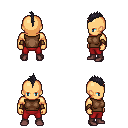
a pixel art fantasy rpg character, male body template, human, tanned skin, brown sleeveless shirt, red pants, raven mohawk hairstyle, cloth bracers, maroon shoes, four views (front, back, left, right), 2x2 character sprite sheet, small pixel art, hard edges, no anti-aliasing